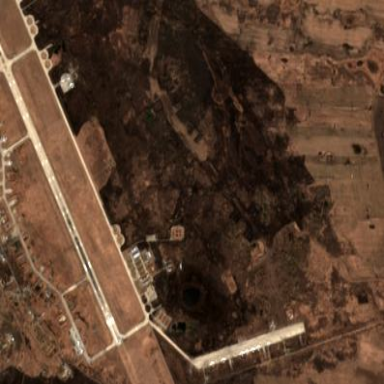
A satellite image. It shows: Military airfield within larger aerodrome. The landuse of the area is military.